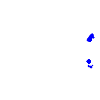
Particle: proton